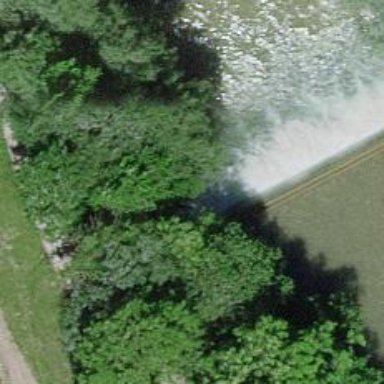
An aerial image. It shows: Weir along the waterway.